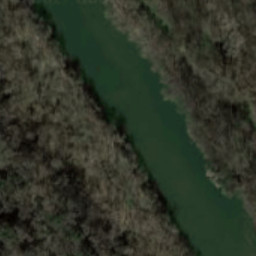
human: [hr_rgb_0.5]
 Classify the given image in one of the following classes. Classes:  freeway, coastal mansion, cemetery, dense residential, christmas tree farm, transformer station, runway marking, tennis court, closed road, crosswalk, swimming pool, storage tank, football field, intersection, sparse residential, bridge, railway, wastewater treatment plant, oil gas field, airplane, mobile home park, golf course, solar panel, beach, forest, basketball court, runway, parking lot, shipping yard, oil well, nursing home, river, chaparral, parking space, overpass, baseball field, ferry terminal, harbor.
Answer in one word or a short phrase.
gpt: river